Question: The content contains some image tag and it worked just fine with the 'ng-bind-html' but I found bug. See my picture below, my JSON contained some iframe tag but the output isn't output the html. Why? ng-bind-html avoid iframe tags?

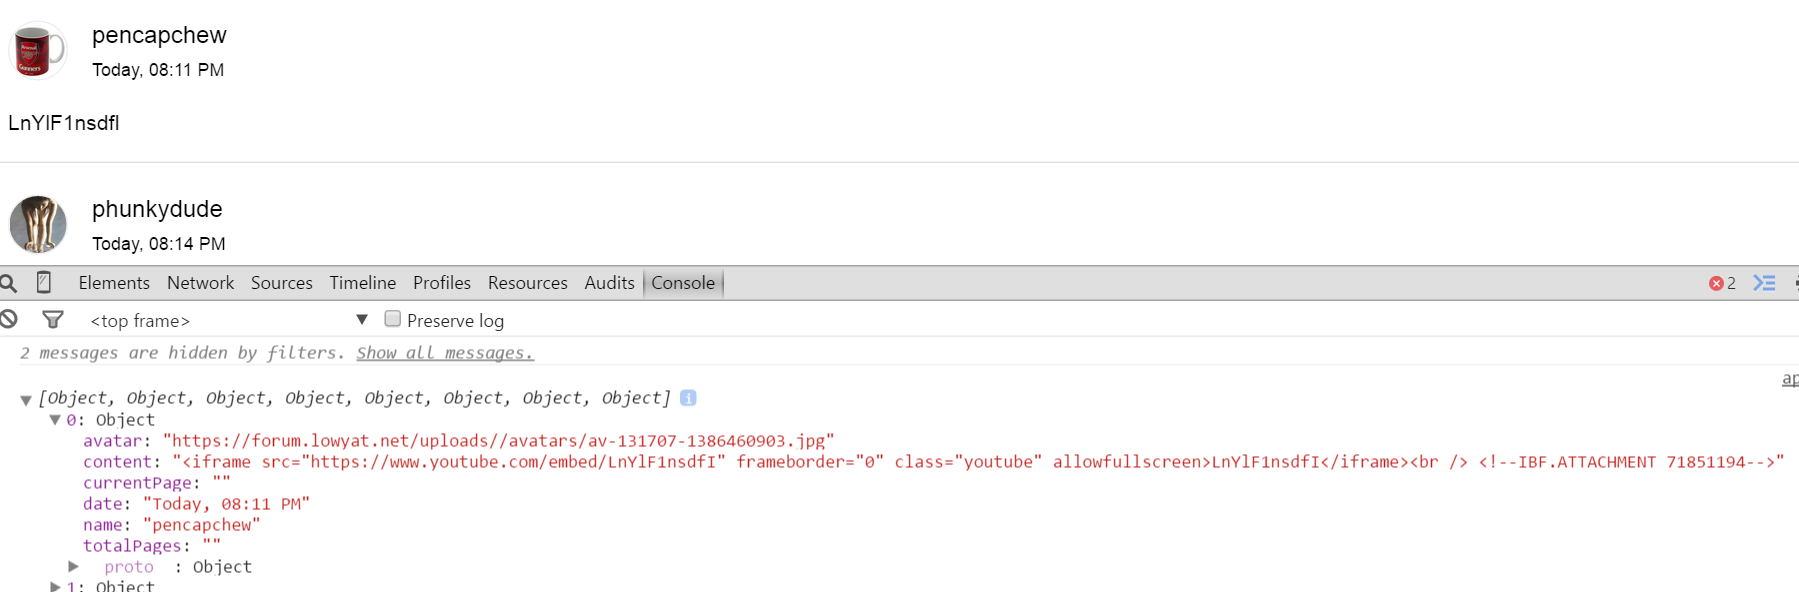
Answer: 'ngBindHtml' will pass the HTML through '$sce.getTrustedHtml' before displaying it. I suspect this is what would be removing the 'iframe'.
According to the docs, '$sce.trustAsHtml' can be used to avoid this check, so long as you fully trust any HTML coming from this source - an 'iframe' from an source could likely do a number on nasty things to visitors to your page.
'''
$scope.codeOut = $sce.trustAsHtml(data.html);
'''
Be very careful with this methodology!
:
Remember that '$sce' must be included ...
'''
var someHTML_Directive = ['$sce', function($sce) {
...
}];
'''